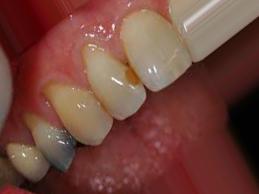
Condition: Tooth Discoloration